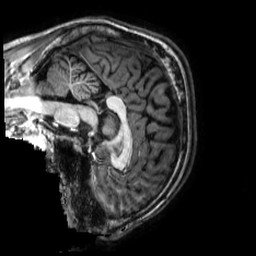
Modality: T1w
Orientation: sagittal
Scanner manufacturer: philips
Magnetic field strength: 3 T
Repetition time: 0.0096 s
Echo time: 0.0046 s